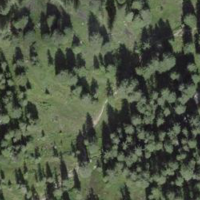
EUNIS habitat code: 43
Species observed at this site:
Turdus torquatus